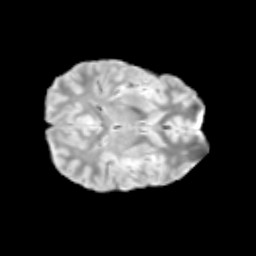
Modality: T2w
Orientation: axial
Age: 11
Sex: male
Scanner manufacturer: siemens
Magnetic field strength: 3 T
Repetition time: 3.8 s
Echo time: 0.07 s